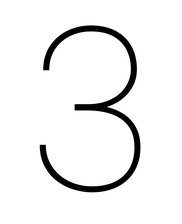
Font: Roboto_Thin